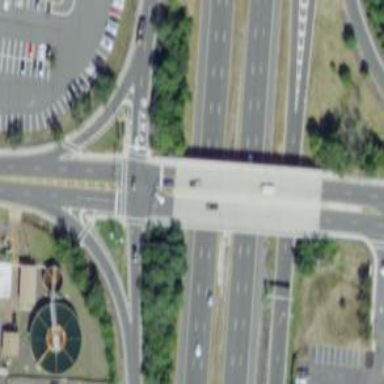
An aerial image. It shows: Trunk link highway.